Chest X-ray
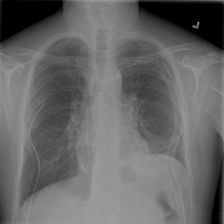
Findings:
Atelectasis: negative
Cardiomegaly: negative
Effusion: negative
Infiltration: negative
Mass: negative
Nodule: negative
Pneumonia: negative
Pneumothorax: positive
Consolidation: negative
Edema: negative
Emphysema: negative
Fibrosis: negative
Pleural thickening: negative
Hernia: negative